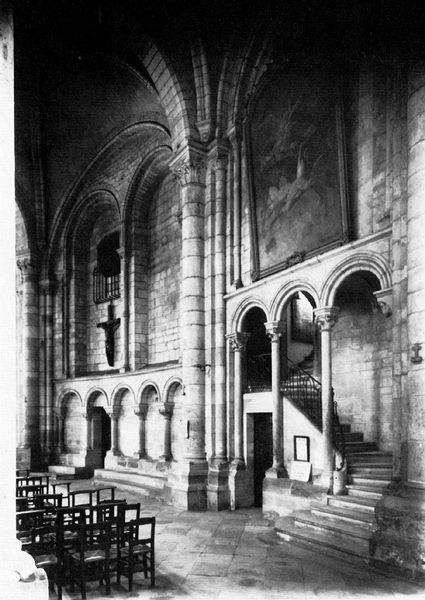
Titel: Kathedrale Saint-Etienne in Sens
Standort: Sens (EU - F)
Schlagwörter: gemälde, grau, licht, pfeiler, schwarz, stühle, säulen, tür, gebäude, stein, bild, kirche, bogen, rundbogen, stille, treppe, aufgang, foto, eingang, glaube, kreuz, schwarz-weiß, mittelalter, romanik, hoffnung, christentum, rundögen